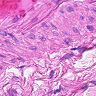
Metastatic tissue present: no